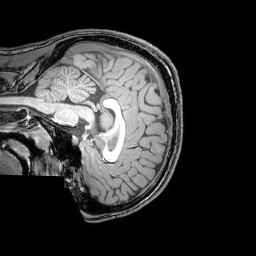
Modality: T1w
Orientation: sagittal
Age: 20
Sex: male
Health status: healthy
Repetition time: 0.081 s
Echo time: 0.037 s